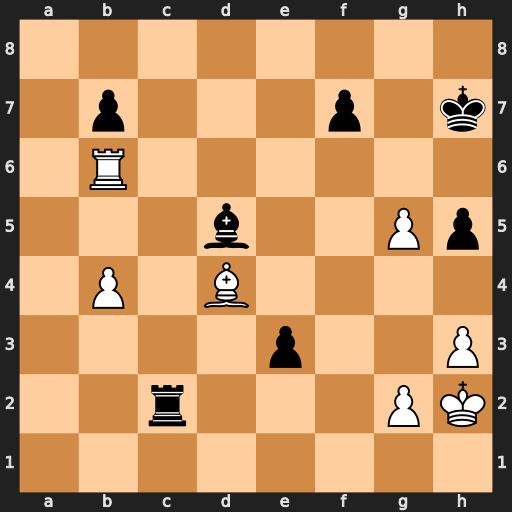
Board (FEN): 8/1p3p1k/1R6/3b2Pp/1P1B4/4p2P/2r3PK/8
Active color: w
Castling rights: -
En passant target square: -
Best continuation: Rh6+ Kg8 Rh8#